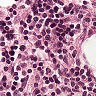
Metastatic tissue present: no